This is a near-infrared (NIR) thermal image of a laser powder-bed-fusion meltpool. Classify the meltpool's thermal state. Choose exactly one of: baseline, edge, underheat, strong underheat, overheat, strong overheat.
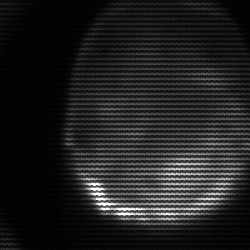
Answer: edge